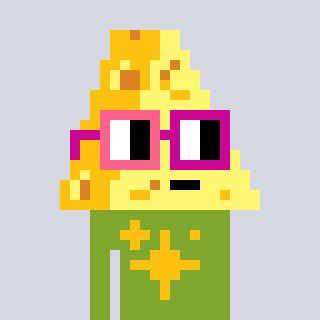
a pixel art character with square pink and red glasses, a cheese-shaped head and a slimegreen-colored body on a cool background